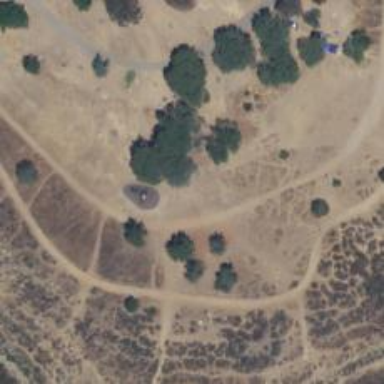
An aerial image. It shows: Disc golf tee area.